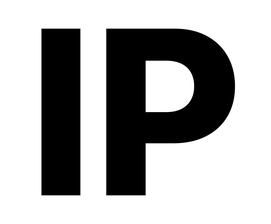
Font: Inter_ExtraBold